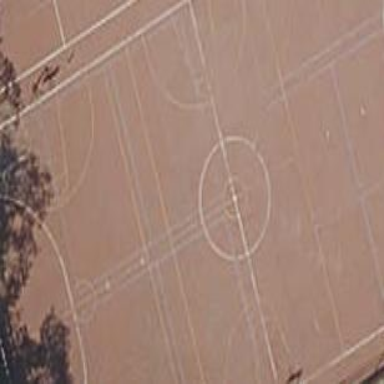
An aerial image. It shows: Basketball court on pitch.